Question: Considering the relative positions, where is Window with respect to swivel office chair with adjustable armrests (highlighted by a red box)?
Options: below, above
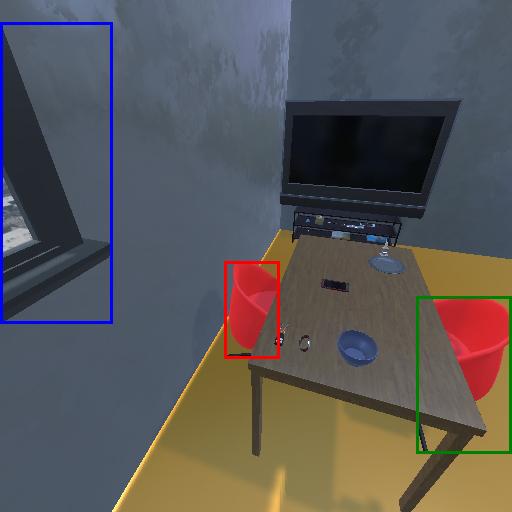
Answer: below